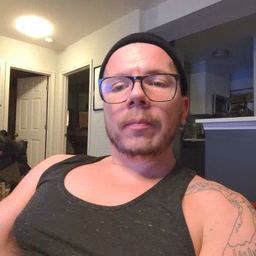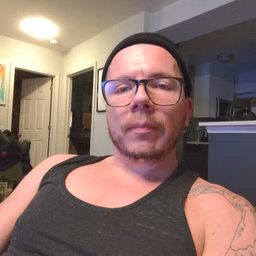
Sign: apple